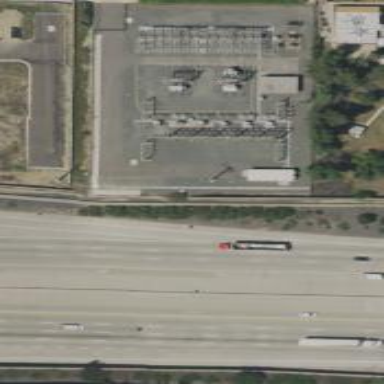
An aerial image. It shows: Outdoor distribution substation.